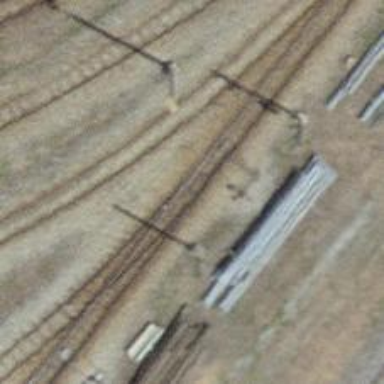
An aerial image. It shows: Railway switch.